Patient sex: M
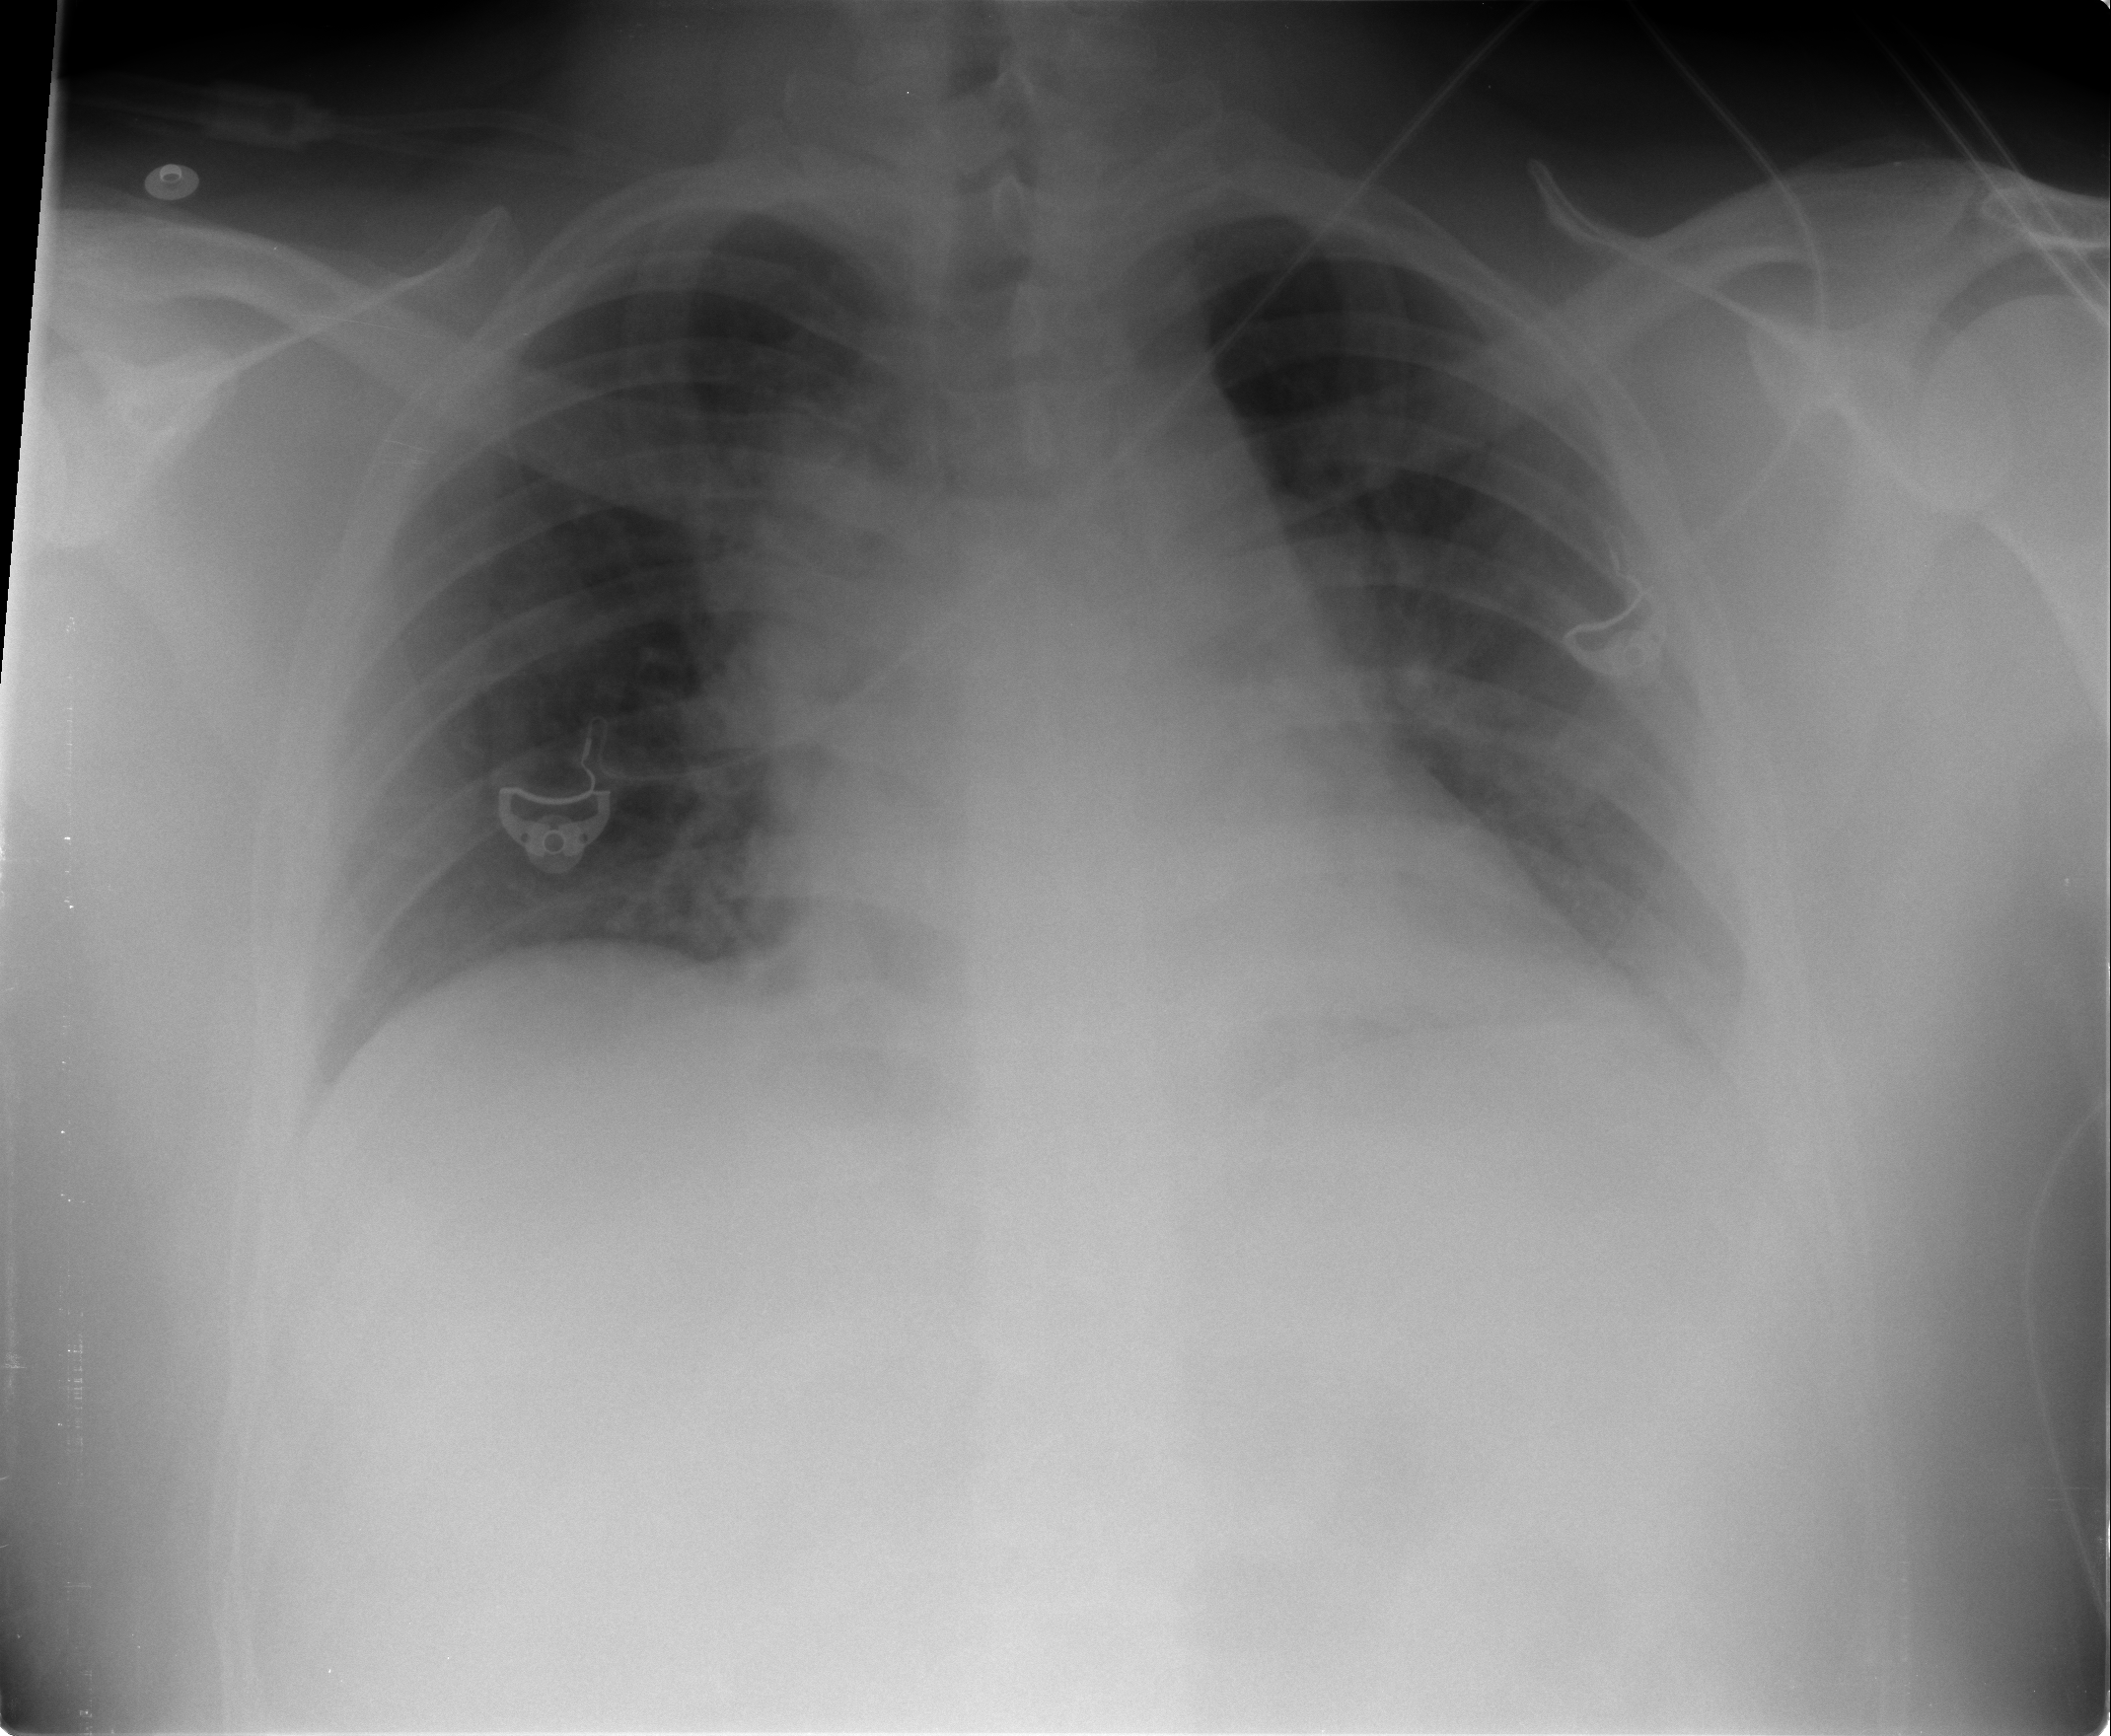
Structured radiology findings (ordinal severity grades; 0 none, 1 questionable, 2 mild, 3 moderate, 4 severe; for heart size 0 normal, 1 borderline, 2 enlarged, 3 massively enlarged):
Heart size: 0
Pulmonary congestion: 1
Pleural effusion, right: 0
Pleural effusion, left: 1
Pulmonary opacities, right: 0
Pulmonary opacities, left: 0
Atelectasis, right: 0
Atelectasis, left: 2